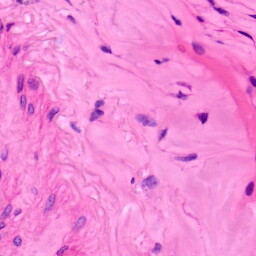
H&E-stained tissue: Lung